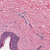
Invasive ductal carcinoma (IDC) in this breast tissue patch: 0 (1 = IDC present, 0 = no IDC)